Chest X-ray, PA view. Patient: 61 years old, sex F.
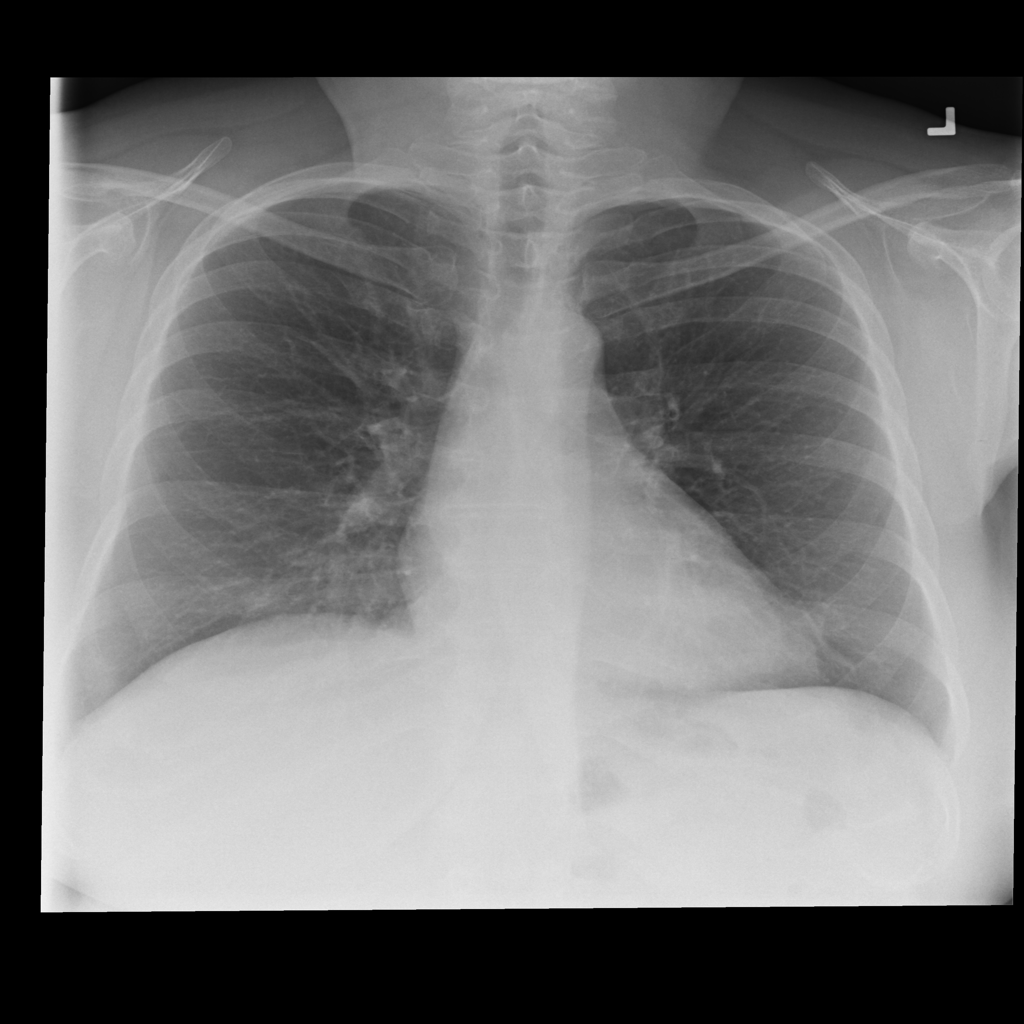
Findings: Atelectasis